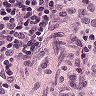
Metastatic tissue present: no